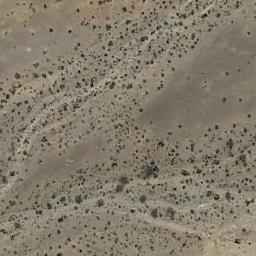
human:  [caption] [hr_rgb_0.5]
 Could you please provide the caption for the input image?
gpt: In this jungle, Only the little vegetation can be seen .

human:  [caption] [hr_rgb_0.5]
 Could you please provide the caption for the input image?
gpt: A lot of dense small chaparrals grow in the desert .

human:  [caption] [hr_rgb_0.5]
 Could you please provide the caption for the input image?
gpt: The chaparral is on the yellow desert .

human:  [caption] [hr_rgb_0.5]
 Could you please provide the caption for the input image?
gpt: Chaparral is small and densely distributed in the sand .

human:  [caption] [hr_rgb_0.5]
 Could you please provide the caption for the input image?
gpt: The chaparral is scattered and sparse .